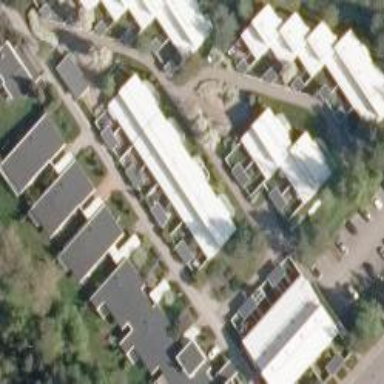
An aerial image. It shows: Gabled metal roof terrace building used for residential purposes.